Question: I am creating Map tiles based on Map Image using Map Tiler software.
- -

- -
> GEOGCS["WGS 84", DATUM["WGS_1984", SPHEROID["WGS 84", <PHONE>,
298.257223563, AUTHORITY["EPSG","7030"]], TOWGS84[0,0,0,0,0,0,0], AUTHORITY["EPSG","6326"]], PRIMEM["Greenwich",0,
AUTHORITY["EPSG","8901"]], UNIT["degree",0.0174532925199433,
AUTHORITY["EPSG","9108"]], AUTHORITY["EPSG","4326"]]
But its not working for me. The tiles are creating well but when i am trying to create the database using Map2Sqlite software than it takes always static lat-long although i specified the Lat-Long of particular region.
- -
As i checked map2sqlite is working well. But when i create tiles at that time passing the coordinates is somewhere wrong.
So anyone can please suggest me while creating tiles from Map image how to pass Coordinates of our region.
Any suggestions or hints will be highly appreciated.
Thanks.
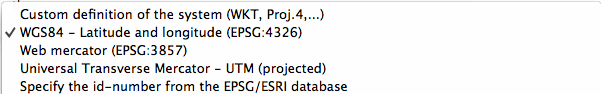
Answer: Have a look at this video:
<URL>
It shows a step by step guide how to overlay an image on top of Google Maps or OpenStreetMap.
MapTiler (<URL> generates tiles compatible with the popular global mercator system automatically - these are compatible with most of the API and SDKs.